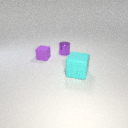
small purple metal cylinder to the right of small purple rubber cube